Question: I am trying to put a spinner to the left of the boostrap3's modal dialog box's footer, but it hovers on top of one of the buttons, What am I doing wrong here?
'''
<div class="modal-footer">
<!-- Spinner -->
<span style="text-align: left" id="wait-spinner"></span>
<!-- Cancel and Save changes button -->
<button type="button" class="btn btn-default" data-dismiss="modal">Cancel</button>
<button class="btn btn-primary" onclick="SaveEditChanges()">Save changes</button>
</div>
'''
and here is the 'wait-spinner' css:
'''
#wait-spinner {
display: none;
position: absolute;
width: 35px;
height: 35px;
text-indent: -9999em;
}
'''

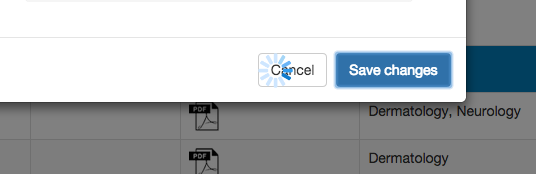
Answer: from your code its clear #wait-spinner is following position absolute in the div which have button
use '<span style="text-align: left" id="wait-spinner"></span>'
just inside the box or pop up where you want it with
'''
#wait-spinner {
display: none;
position: absolute;
width: 35px;
height: 35px;
top;50%;
left:50%:
text-indent: -9999em;
}
'''